Interaction volume radius: 5 \u00c5
Interaction volume height: 25 \u00c5
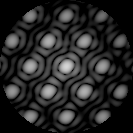
Disorder parameter: 0.06661